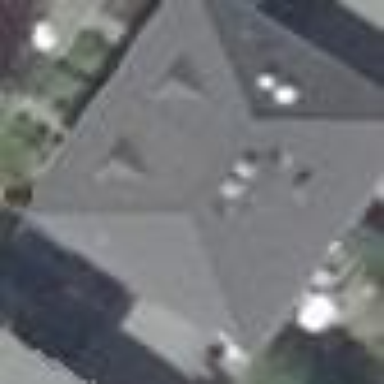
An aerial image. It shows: Semidetached house with hipped roof.